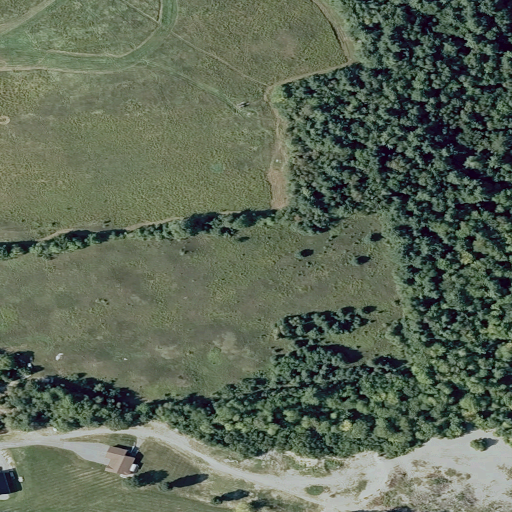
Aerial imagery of mountain in Maine named Ward Hill containing pasture, mixed forest, barren land, deciduous forest, low intensity development, and open development